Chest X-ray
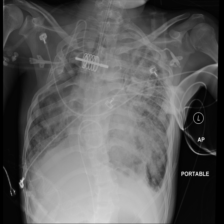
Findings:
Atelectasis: negative
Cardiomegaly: negative
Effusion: negative
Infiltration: positive
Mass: negative
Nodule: negative
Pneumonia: negative
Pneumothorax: negative
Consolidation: negative
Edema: negative
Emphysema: negative
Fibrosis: negative
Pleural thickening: negative
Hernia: negative